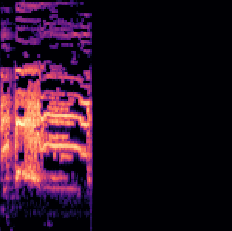
Sound class: Rooster